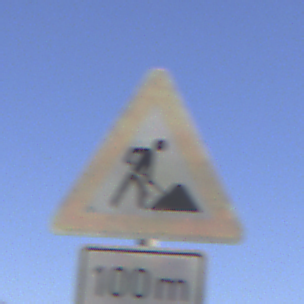
Verkehrszeichen: Arbeitsstelle
Zusatzzeichen unten: Entfernungsangaben1
Umgebung: Outdoor, Nature
Tageszeit: Midday
Wetter: Clear
Licht: Natural
Jahreszeit: NotSpecified
Kontrast: HighContrast